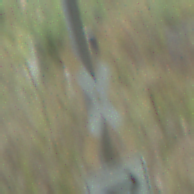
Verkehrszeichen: Andreaskreuz
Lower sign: RichtungsangabeDurchPfeile4
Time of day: Midday
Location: Outdoor (Special)
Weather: PartlyCloudy
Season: NotSpecified
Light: Natural